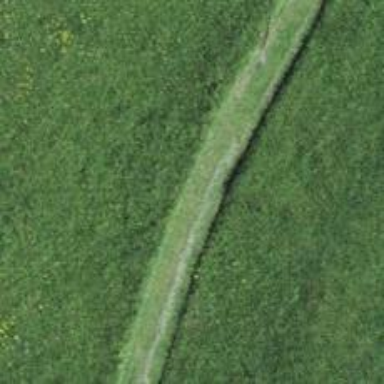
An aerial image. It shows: Path covered with grass.